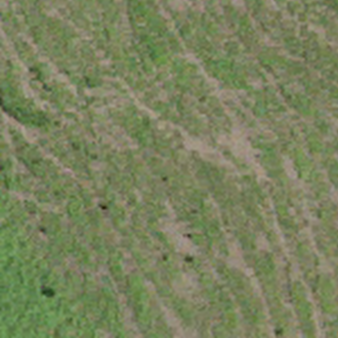
Label: other